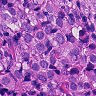
Metastatic tissue present: yes